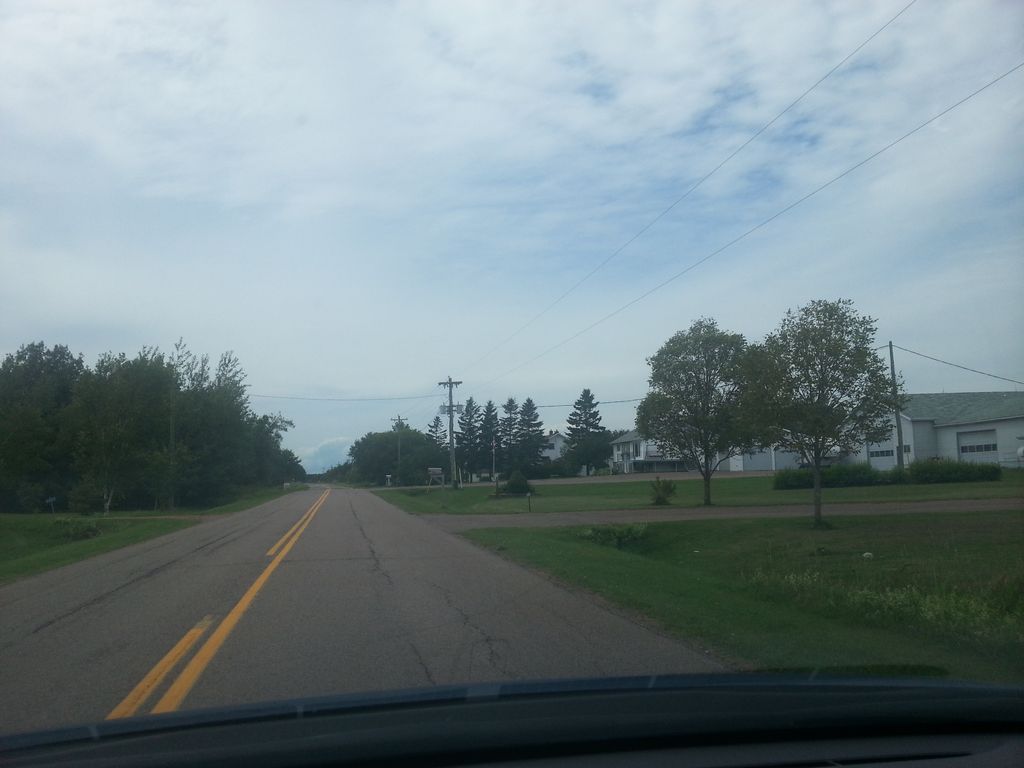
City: charlottetown